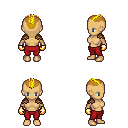
a pixel art fantasy rpg character, female body template, human, tanned skin, leather shoulder armor, red pants, blonde short mohawk hairstyle, gold gloves, four views (front, back, left, right), 2x2 character sprite sheet, small pixel art, hard edges, no anti-aliasing